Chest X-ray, PA view. Patient: 47 years old, sex F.
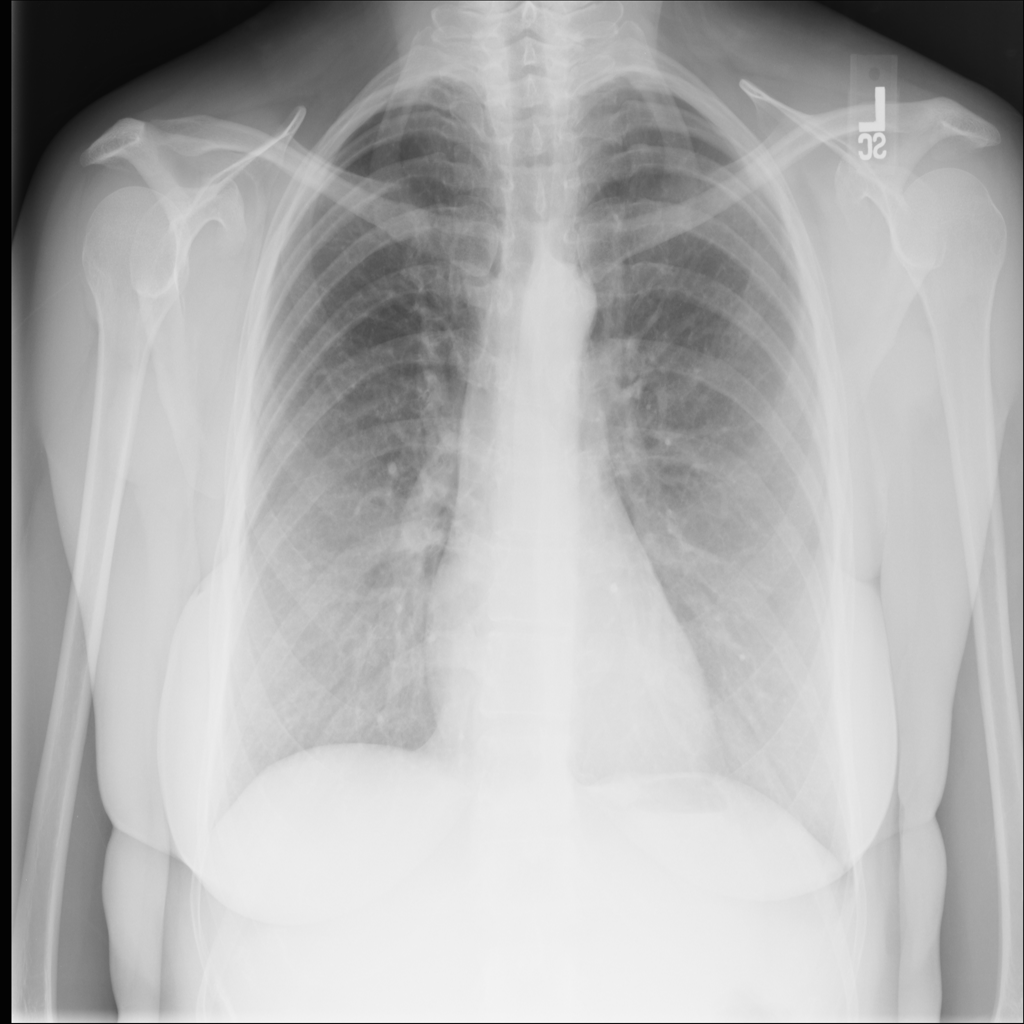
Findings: No Finding